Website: lowes
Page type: customer-info-address
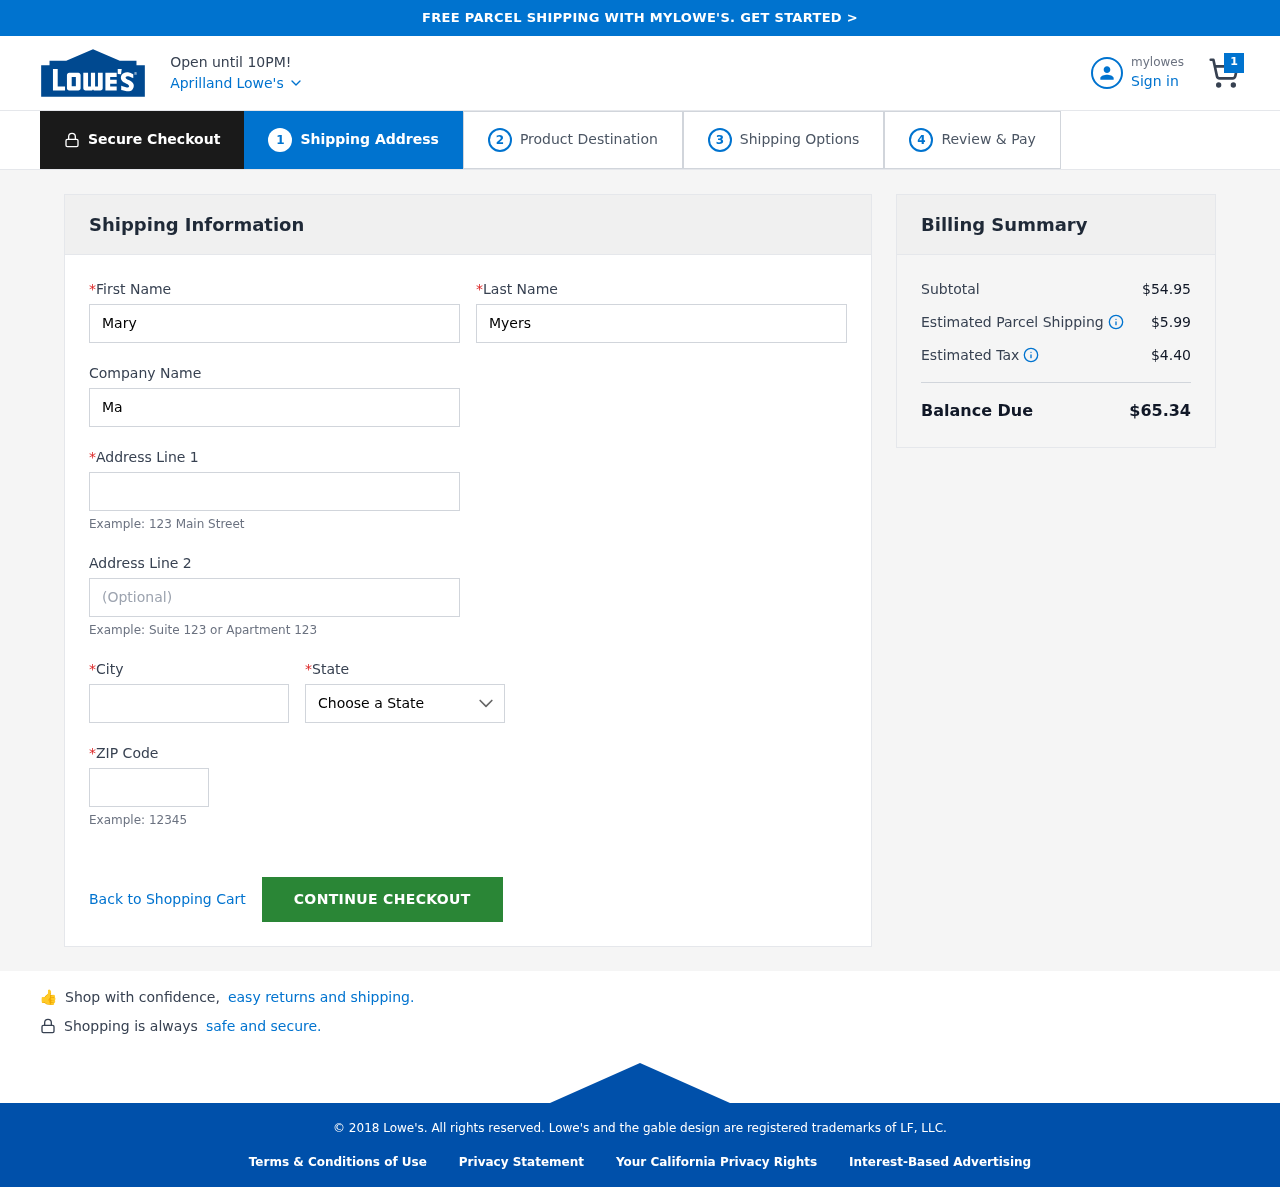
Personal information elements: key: PII_CITY
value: Aprilland
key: PII_COMPANY
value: Mathis LLC
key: PII_FIRSTNAME
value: Mary
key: PII_LASTNAME
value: Myers
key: PII_POSTCODE
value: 13254
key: PII_STATE
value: MP
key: PII_STREET
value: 901 Ryan Path
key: PII_STREET2
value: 957 Edward Spur
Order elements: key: ORDER_NUM_ITEMS
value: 1
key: ORDER_SUBTOTAL
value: $54.95
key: ORDER_SHIPPING_COST
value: $5.99
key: ORDER_TAX
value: $4.40
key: ORDER_TOTAL
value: $65.34